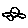
Label: car